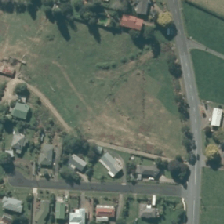
Land cover: urban_parkland